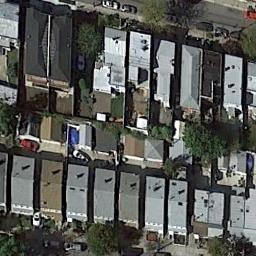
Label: dense_residential